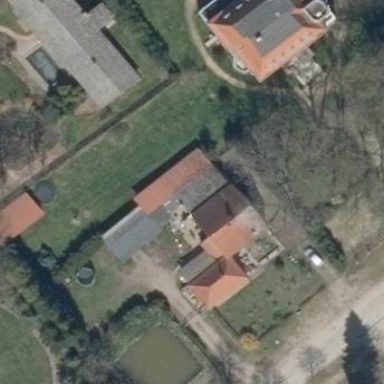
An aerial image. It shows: Simple and straightforward house.